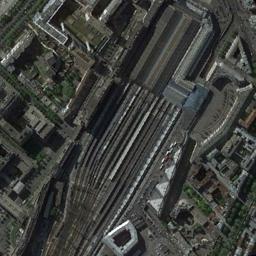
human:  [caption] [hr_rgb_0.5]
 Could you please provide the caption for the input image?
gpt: The railway station is next to some buildings and trees .

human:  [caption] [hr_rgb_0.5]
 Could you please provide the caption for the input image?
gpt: The railway station has lots of railways and some trains and lots of other buildings are next to the railway station .

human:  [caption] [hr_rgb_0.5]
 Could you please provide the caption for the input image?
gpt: There are many buildings beside the railway station .

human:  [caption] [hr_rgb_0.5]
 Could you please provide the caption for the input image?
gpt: There is a railway station in the crowded city .

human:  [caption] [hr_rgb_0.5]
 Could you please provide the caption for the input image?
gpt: There are some buildings around the railway station .